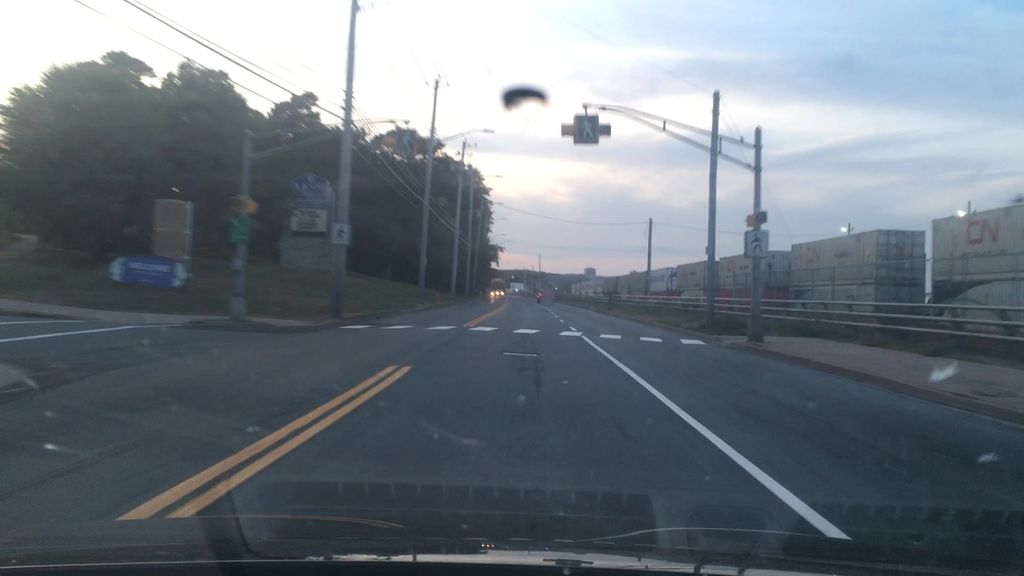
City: halifax